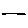
Label: line